Question: I want to execute a javascript code from c# using DLR.
So I wrote a simple code using 'c#' and <URL> :
'''
var script = @"
function show( )
{
return parseInt('123asd'); //in js it's 123
};
return show();";
var result = new JintEngine().Run(script);
Console.WriteLine(result);
'''
'parseInt('123asd')' in javascript is : '123'
But the result I get is :

- Maybe I don't see the whole picture, but if a programmer on the other side of the world sends me his script file, I (and him) expect the result to be consistent! - If I was mistaken, in what scenario would I use running other code on .Net? (I will have to be for of code...)
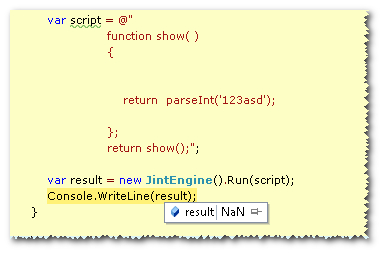
Answer: This seems to be current behavior of Jint's 'partseInt' function.
Related code:
'''
// most common case
double result;
if(double.TryParse(number,NumberStyles.Any, CultureInfo.InvariantCulture, out result)) {
// parseInt(12.42) == 42
return NumberClass.New(sign * Math.Floor(result));
}
else {
return this["NaN"];
}
'''
.NET's 'double.TryParse' won't parse ''123asd'' as '123', but returns that it cannot parse the whole string.
You should fill in bug report in Jint.
E: This is problem with "standards". You can never get standards 100% compatible across all implementations. There will always be differences. Just look at IE vs Chrome vs Firefox vs Opera. All of those use different javascript engines, so you can expect differences. If you really want to be cross-compatible, you should implement according to standard and treat all non-standard behavior as bug in implementation. It is up to you if you try to work around this bug or report it and expect it to be fixed.